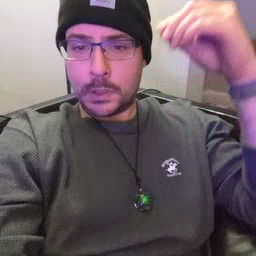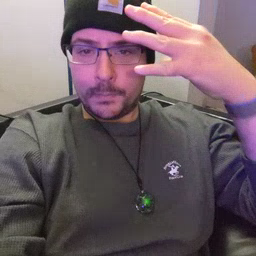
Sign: sun